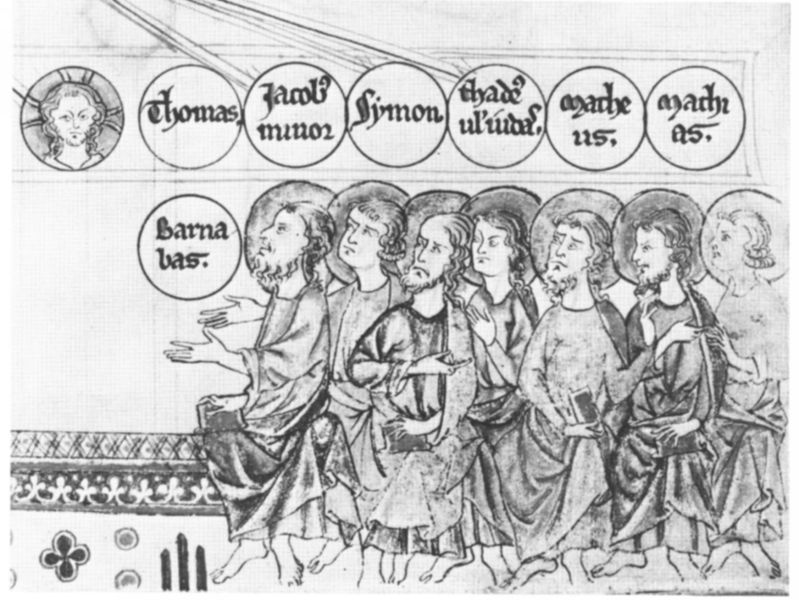
Titel: Compendium Historiae in Genealogia Christi
Künstler: Peter of Poitiers
Institution: London, British Library
Schlagwörter: gott, weiß, menschen, grau, männer, zeichnung, bart, bibel, herr, kirche, gewand, schrift, thomas, glaube, kreuz, stich, beten, namen, heiligenschein, christus, jesus, sieben, heilige, jünger, sechs, christen, petrus, testament, michael, latein, apostel, jakobus, simon, barnabas, htomas